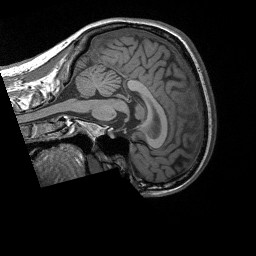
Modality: T1w
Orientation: sagittal
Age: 37
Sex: female
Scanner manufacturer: siemens
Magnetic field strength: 3 T
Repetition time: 1.9 s
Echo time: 0.00252 s